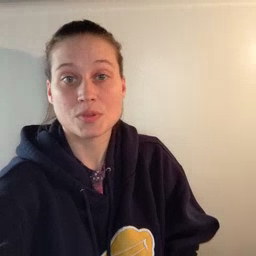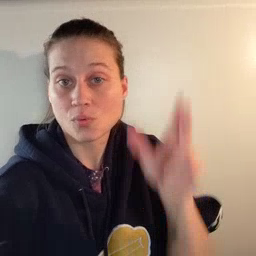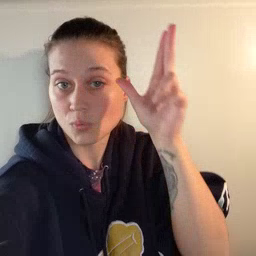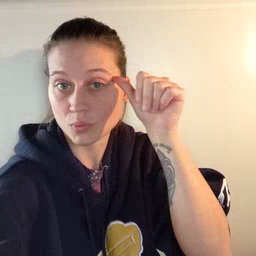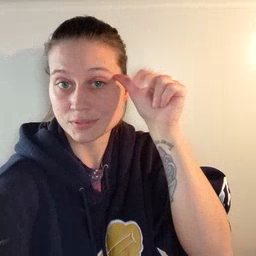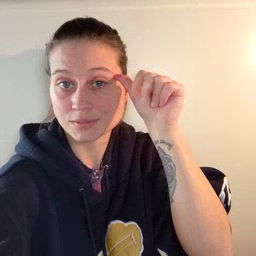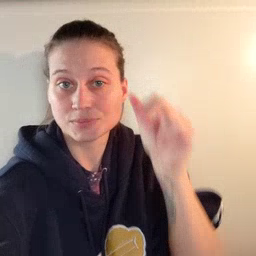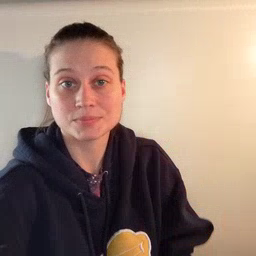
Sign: horse